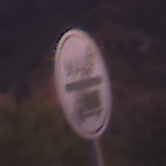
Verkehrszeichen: EndeMautpflicht
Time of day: Dawn
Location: Outdoor (Nature)
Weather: PartlyCloudy
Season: NotSpecified
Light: Natural